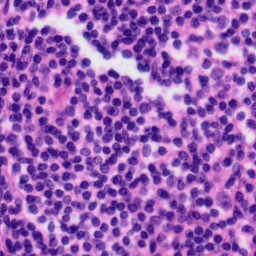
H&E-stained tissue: Tonsil